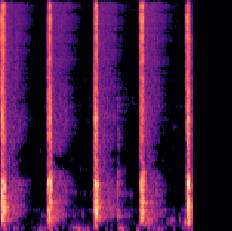
Sound class: Clock tick